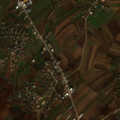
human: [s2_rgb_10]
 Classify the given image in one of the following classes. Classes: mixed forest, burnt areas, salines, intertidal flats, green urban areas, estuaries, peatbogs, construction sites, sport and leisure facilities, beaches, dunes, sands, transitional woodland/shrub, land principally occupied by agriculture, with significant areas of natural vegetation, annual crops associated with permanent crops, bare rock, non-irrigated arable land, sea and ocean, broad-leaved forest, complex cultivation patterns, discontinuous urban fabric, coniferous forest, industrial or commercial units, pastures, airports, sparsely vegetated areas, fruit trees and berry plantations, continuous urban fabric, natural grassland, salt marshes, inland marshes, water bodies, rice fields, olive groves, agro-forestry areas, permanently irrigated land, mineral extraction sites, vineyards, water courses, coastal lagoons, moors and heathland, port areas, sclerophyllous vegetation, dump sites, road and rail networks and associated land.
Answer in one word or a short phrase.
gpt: discontinuous urban fabric, industrial or commercial units, non-irrigated arable land, complex cultivation patterns, broad-leaved forest